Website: macys
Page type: delivery-shipping
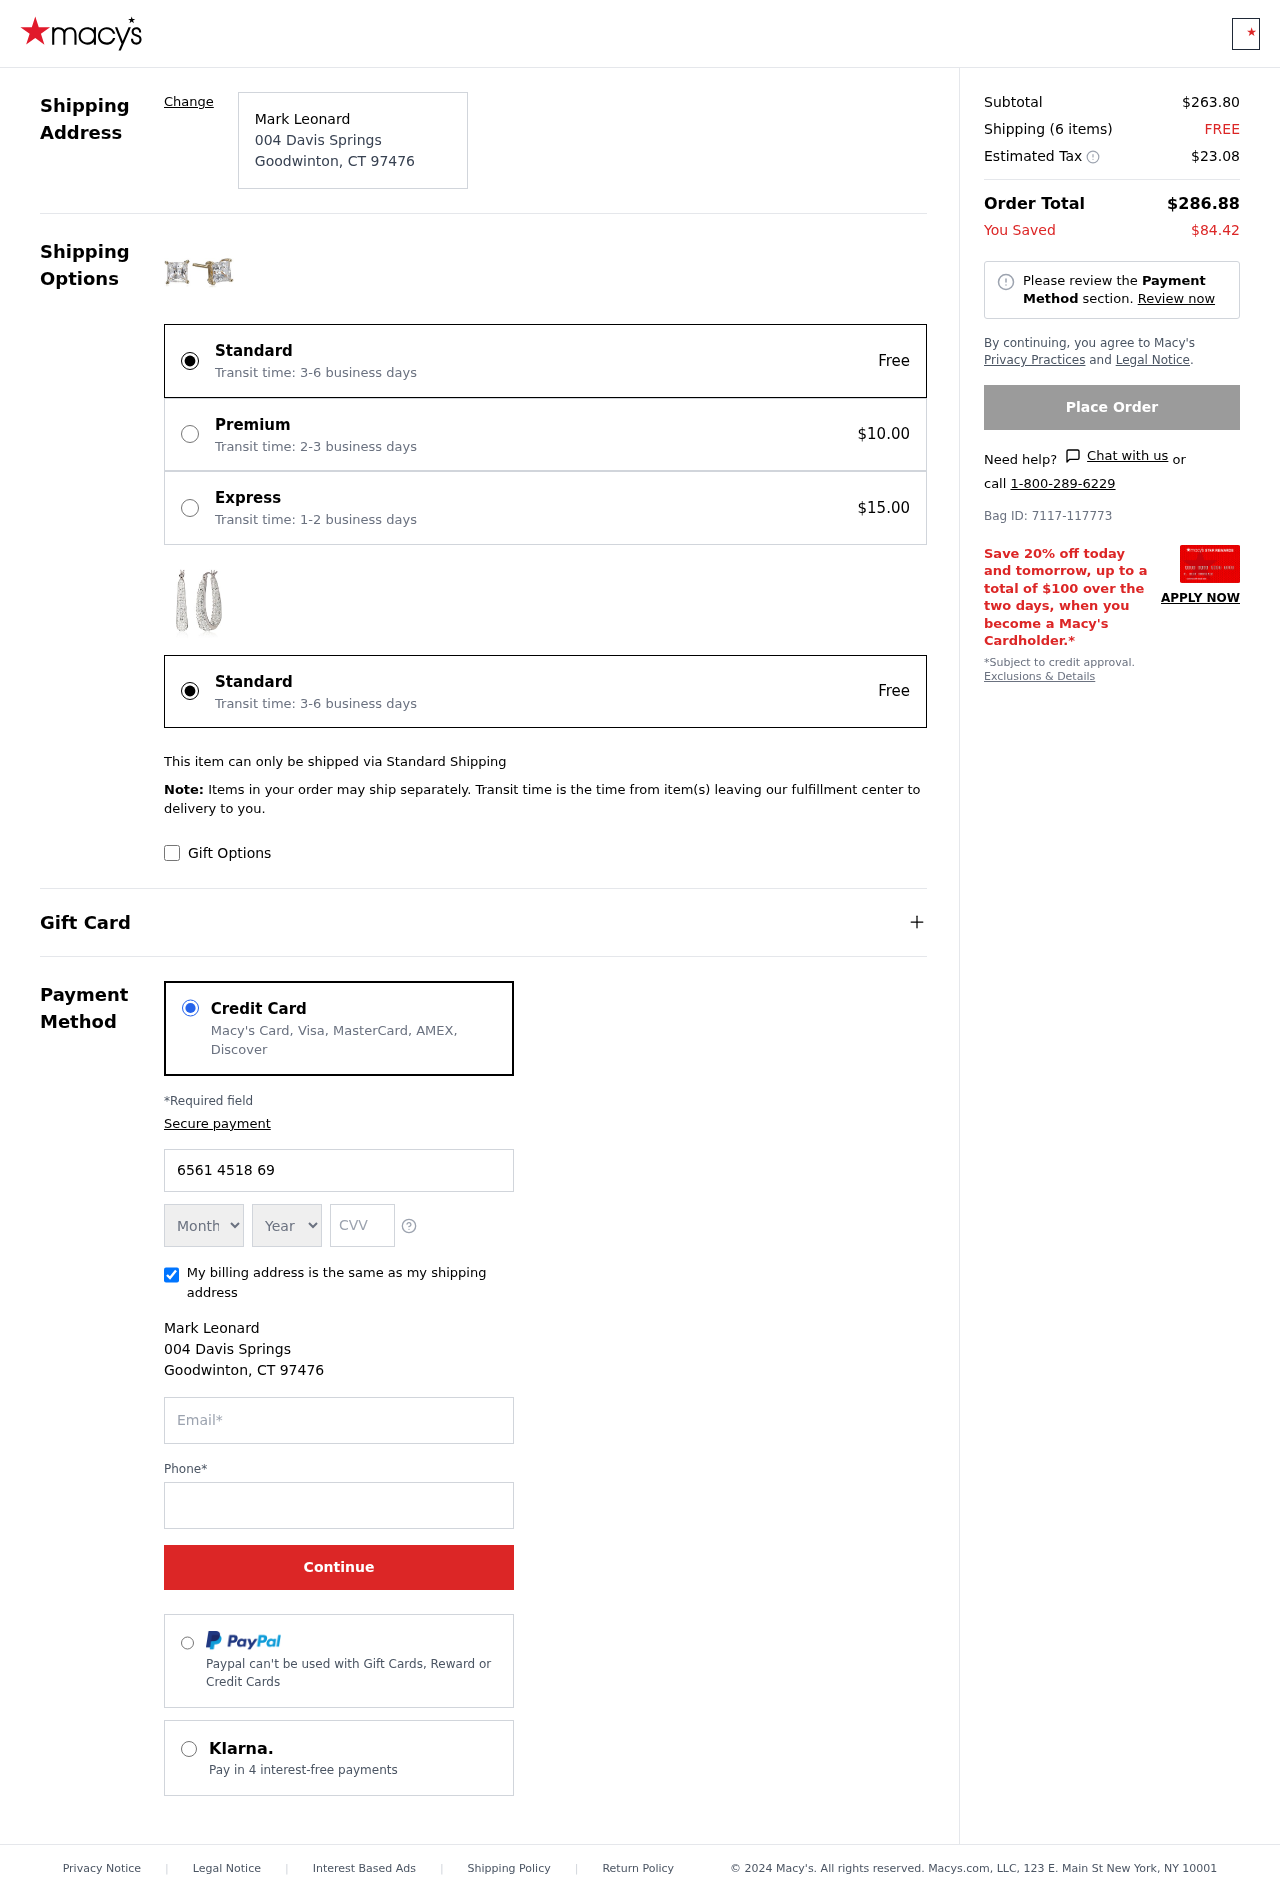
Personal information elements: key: PII_CARD_EXPIRY_MONTH
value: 09
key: PII_CARD_EXPIRY_YEAR
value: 30
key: PII_CITY
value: Goodwinton
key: PII_CITY_STATE_ZIP
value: Goodwinton, CT 97476
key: PII_FULLNAME
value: Mark Leonard
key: PII_POSTCODE
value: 97476
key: PII_STATE_ABBR
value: CT
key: PII_STREET
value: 004 Davis Springs
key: PII_CARD_NUMBER
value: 6561 4518 6998 1442
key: PII_CARD_CVV
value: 758
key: PII_EMAIL
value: mleonard@yahoo.com
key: PII_PHONE
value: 8455857600
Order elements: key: ORDER_SUBTOTAL
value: $263.80
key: ORDER_NUM_ITEMS
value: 6
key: ORDER_SHIPPING_COST
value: FREE
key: ORDER_TAX
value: $23.08
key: ORDER_TOTAL
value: $286.88
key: ORDER_SAVINGS
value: $84.42
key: ORDER_BAG_ID
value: Bag ID: 7117-117773